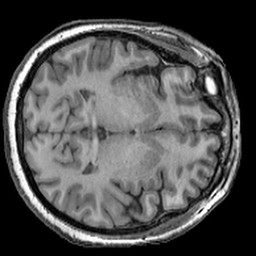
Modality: T1w
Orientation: axial
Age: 53
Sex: female
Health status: ill
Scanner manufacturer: ge
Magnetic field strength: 3 T
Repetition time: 0.008164 s
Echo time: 0.003184 s